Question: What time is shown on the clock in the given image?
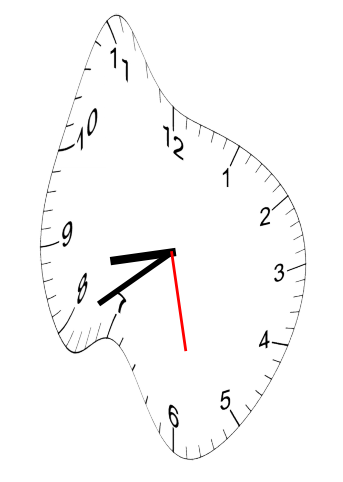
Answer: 08:39:28